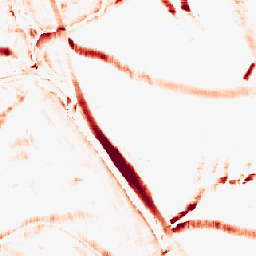
Category: morphological
Decomposition family: morphological_square
Decomposition parameters: operation: opening
size: 15
Upsampling method: area
Upsampling parameters: scale: 8
Upsampling scale: 8